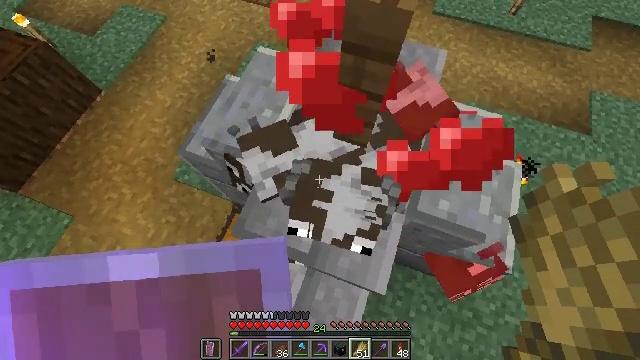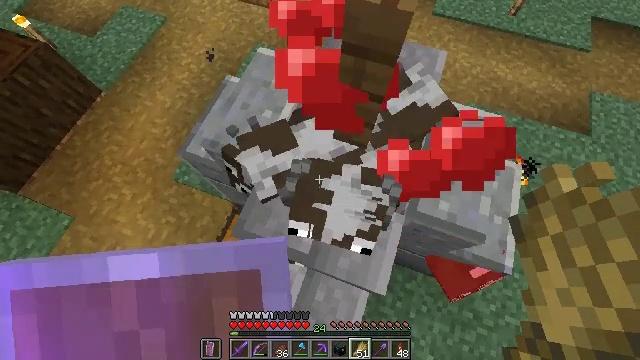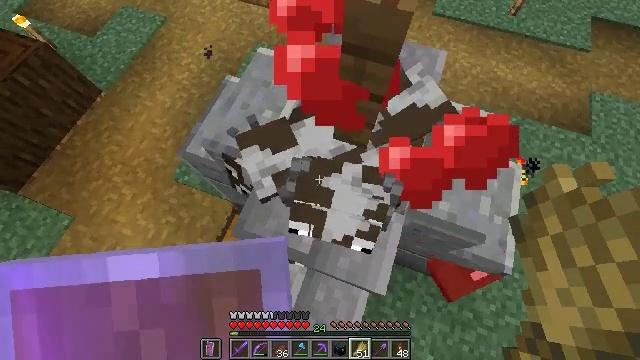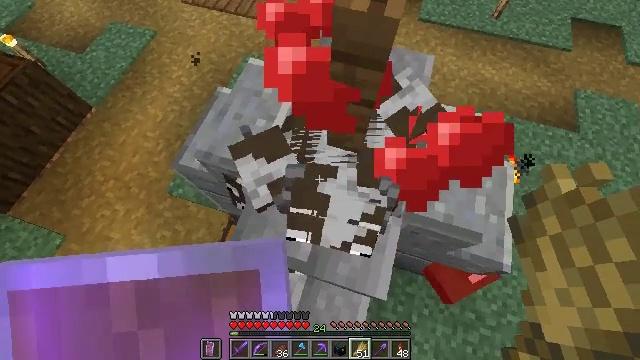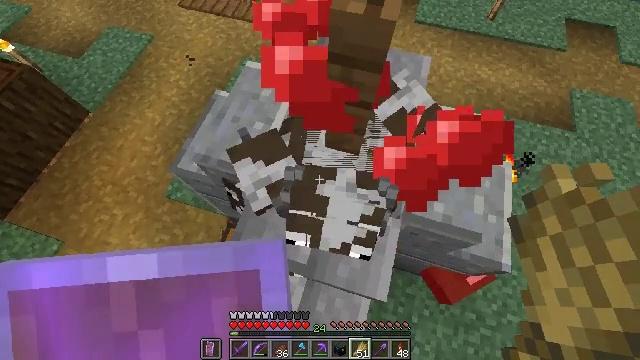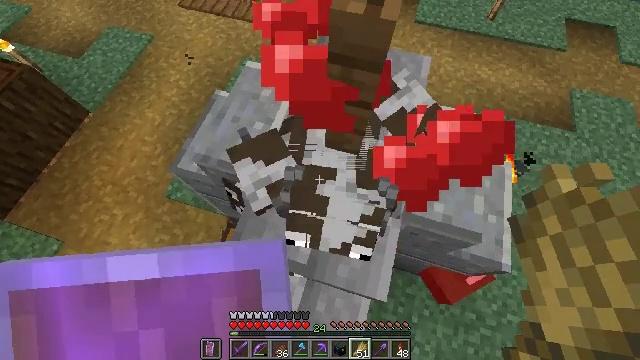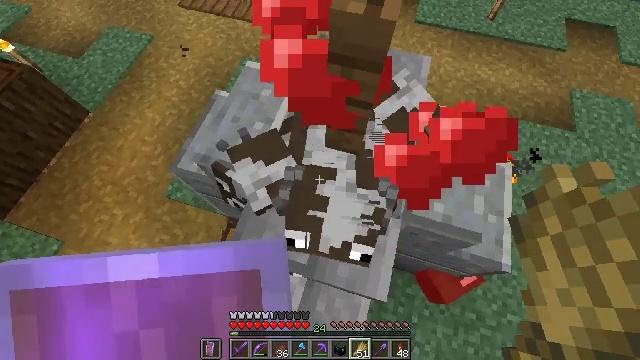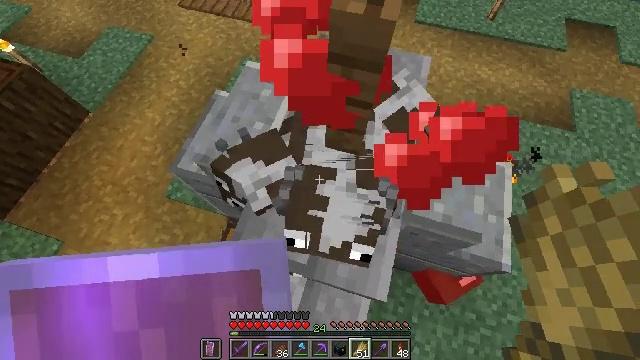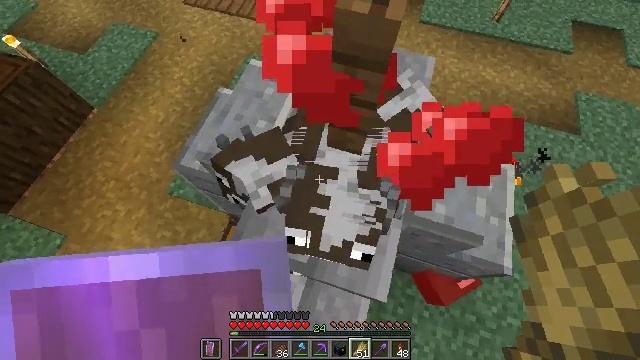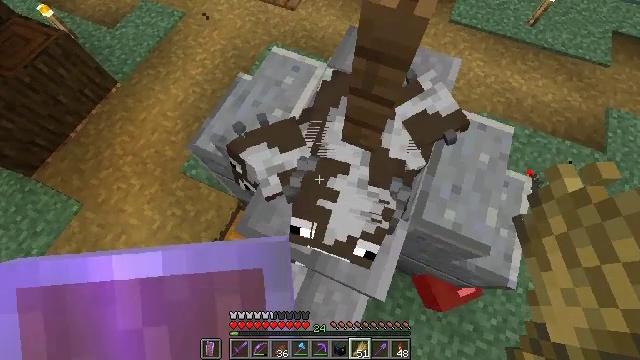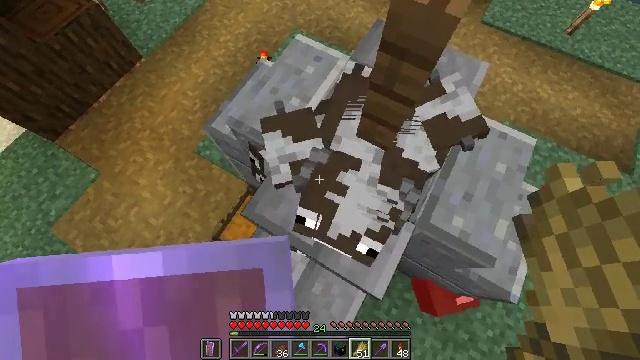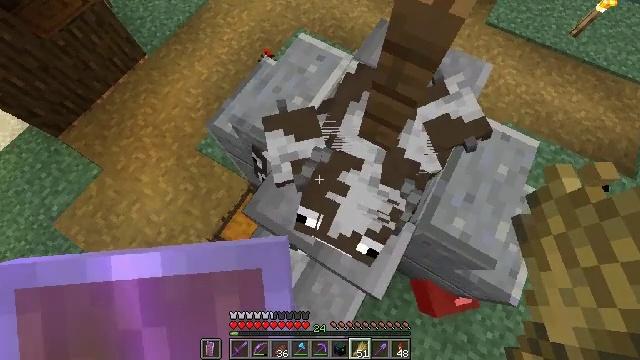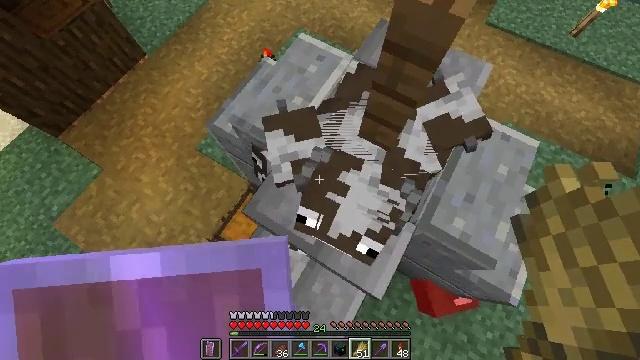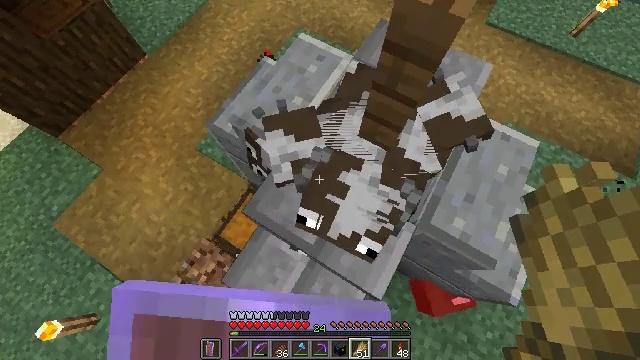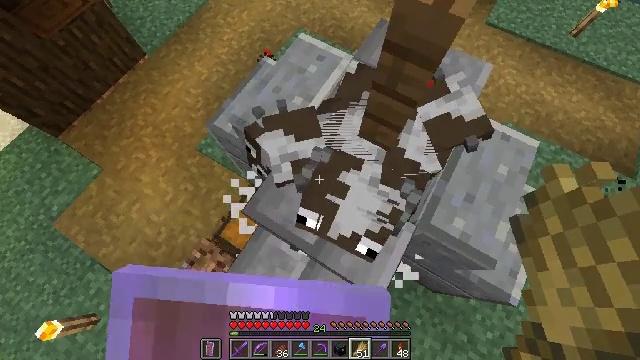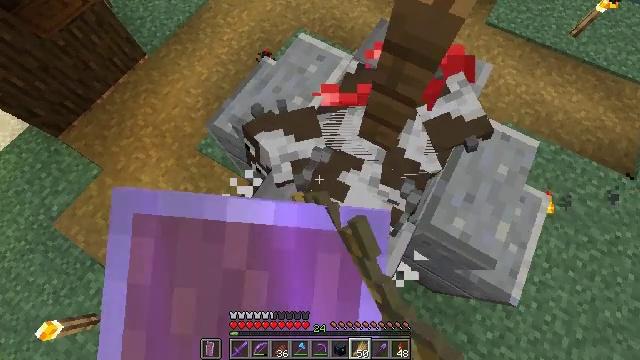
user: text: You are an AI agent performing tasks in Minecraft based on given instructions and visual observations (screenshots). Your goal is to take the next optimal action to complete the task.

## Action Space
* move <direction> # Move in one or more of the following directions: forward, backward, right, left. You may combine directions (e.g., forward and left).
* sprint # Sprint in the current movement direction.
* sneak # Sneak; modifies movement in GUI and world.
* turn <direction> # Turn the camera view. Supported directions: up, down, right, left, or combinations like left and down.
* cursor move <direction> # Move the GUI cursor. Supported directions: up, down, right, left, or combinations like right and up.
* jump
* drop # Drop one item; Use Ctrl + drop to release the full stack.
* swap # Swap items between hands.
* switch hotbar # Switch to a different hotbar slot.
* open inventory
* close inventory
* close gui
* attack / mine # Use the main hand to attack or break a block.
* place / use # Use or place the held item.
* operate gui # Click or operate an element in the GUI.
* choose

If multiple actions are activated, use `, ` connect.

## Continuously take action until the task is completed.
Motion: motion action
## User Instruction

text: Kill mobs.
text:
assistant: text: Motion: use / place
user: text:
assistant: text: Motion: use / place
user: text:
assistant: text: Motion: turn right and up
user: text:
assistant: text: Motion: use / place
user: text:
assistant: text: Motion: use / place
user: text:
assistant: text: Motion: use / place
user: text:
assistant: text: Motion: use / place
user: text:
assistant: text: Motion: turn left
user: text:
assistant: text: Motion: turn left and down, use / place
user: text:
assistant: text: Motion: turn left and down, use / place
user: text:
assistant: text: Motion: use / place
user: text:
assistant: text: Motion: no_op
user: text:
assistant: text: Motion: use / place
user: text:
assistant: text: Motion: use / place
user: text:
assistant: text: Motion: use / place
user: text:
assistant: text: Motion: use / place
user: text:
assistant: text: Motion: use / place
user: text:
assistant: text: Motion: use / place
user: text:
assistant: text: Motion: use / place
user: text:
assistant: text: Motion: turn left and up
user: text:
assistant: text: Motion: turn left and up
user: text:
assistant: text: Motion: use / place
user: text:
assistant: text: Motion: use / place
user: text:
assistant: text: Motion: turn right, use / place
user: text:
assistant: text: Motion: turn right and down
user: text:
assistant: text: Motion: turn right, use / place
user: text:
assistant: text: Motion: use / place
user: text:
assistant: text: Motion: use / place
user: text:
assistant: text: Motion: turn left
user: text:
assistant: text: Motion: turn left and down, use / place